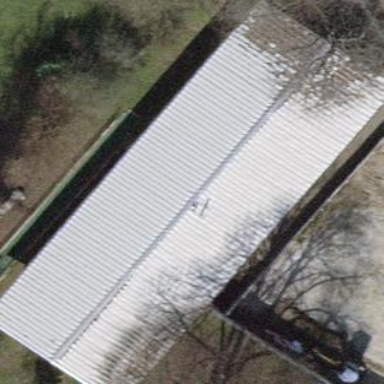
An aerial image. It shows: Kindergarten building.